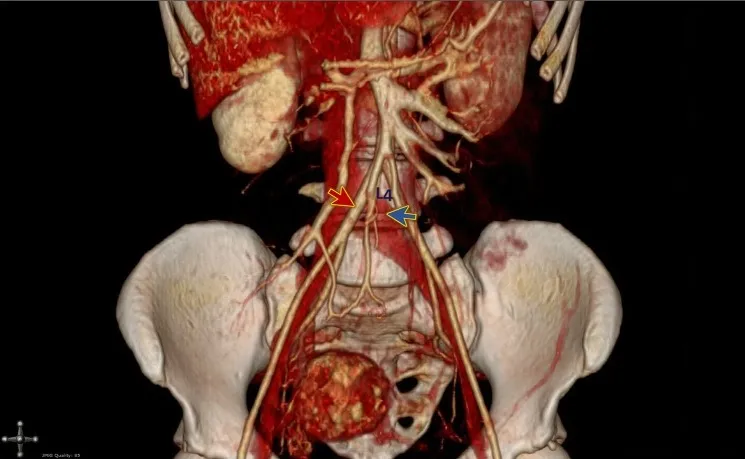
3D reconstruction of the CT venogram shows compression of the left iliac vein (blue arrow) by the right iliac artery (red arrow) at the level of the 4th lumbar vertebra (L4).
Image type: radiology (ct)